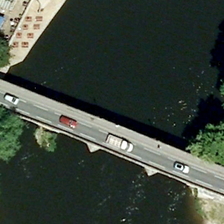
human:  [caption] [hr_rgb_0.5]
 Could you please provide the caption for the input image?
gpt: several cars are running on a bridge .

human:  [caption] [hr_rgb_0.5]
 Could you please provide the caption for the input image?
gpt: several cars are running on a bridge .

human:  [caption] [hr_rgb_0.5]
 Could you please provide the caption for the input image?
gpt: several cars are running on a bridge .

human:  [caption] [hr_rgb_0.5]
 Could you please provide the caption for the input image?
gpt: several cars are running on a bridge .

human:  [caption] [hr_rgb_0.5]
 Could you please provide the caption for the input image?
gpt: several cars are running on a bridge .